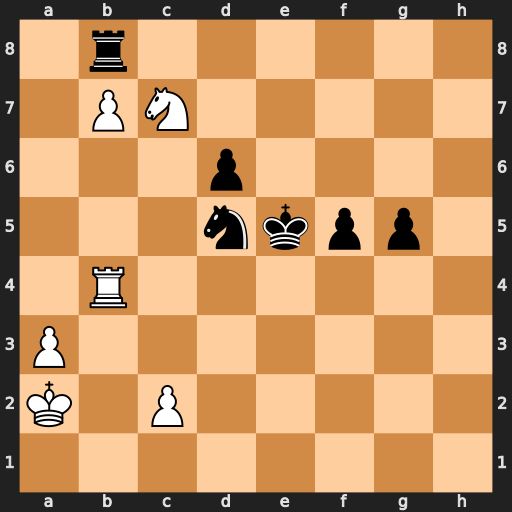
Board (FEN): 1r6/1PN5/3p4/3nkpp1/1R6/P7/K1P5/8
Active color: w
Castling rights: -
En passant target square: -
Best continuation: Rb5 Rxb7 Rxb7